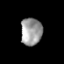
Tissue: prostate
Cell type: T cells
Senescence score: 0.3368
Nuclear area (px): 569
Mean DAPI intensity: 156.719